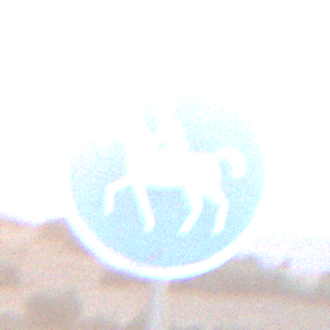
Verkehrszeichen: Reitweg
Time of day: SunriseSunset
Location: Outdoor (Nature)
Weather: Clear
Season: NotSpecified
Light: Natural